На гладком горизонтальном столе лежит шар массы $m$. С шаром упруго сталкивается клин массы $M=m / 2$, движущийся углом вперед со скоростью $v=5~м/с$ (см. рисунок).
Определите время, через которое шар опять столкнется с клином. Угол клина $\alpha=30^{\circ}$. Задачу решать в предположении, что импульс передается клину только в горизонтальном направлении.
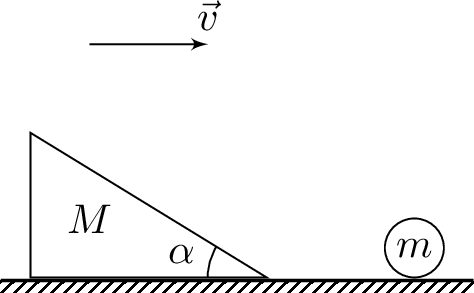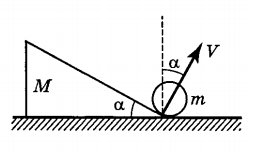
Решение: Поскольку трения нет, то во время столкновения шара с клином на шар со стороны клина действует сила, перпендикулярная поверхности клина, т. е. шар приобретает скорость под углом $\alpha$ к вертикали (см. рисунок).  Найдем скорости шара $V$ и клина $v^{\prime}$ после столкновения, для чего запишем закон сохранения энергии и закон сохранения импульса в проекции на горизонтальную ось $x$: $$ \frac{M v^{2}}{2}=\frac{m V^{2}}{2}+\frac{M v^{\prime 2}}{2}, \quad (1) \\ M v=m V \sin \alpha+M v^{\prime}. \quad (2) $$ Из $(2)$ находим $v^{\prime}=v-\frac{m}{M} V \sin \alpha$. Подставляя это выражение в $(1)$, получим $$ V=\frac{2 v \sin \alpha}{1+\frac{m}{M} \sin ^{2} \alpha}. $$ Зная скорость шара $V$, определим скорость клина $v^{\prime}$, используя ранее полученное выражение: $$ v^{\prime}=v\left(\frac{1-\frac{m}{M} \sin ^{2} \alpha}{1+\frac{m}{M} \sin ^{2} \alpha}\right). $$ Найдем составляющие $u_{x}$ и $u_{y}$ скорости шара относительно клина: $$ u_{y}=V_{y}=V \cos \alpha=\frac{2 v \sin \alpha \cos \alpha}{1+\frac{m}{M} \sin ^{2} \alpha}, \\ u_{x}=V_{x}-v^{\prime}=v \frac{\left(2+\frac{m}{M}\right) \sin ^{2} \alpha-1}{1+\frac{m}{M} \sin ^{2} \alpha}. $$ При $M=\frac{m}{2}$ и $\sin \alpha=\frac{1}{2}$ скорость $u_{x}=0$, т. е. шар относительно клина движется вертикально вверх. Искомое время $t_{0}=\frac{2 u_{y}}{g}$. Так как $u_{y}=\frac{v}{\sqrt{3}}$, тo $t_{0}=\frac{2}{\sqrt{3}} \cdot \frac{v}{g} \approx 0.6~c$.
Ответ: $$ t_{0}=\frac{2}{\sqrt{3}} \cdot \frac{v}{g} \approx 0.6~c. $$
Темы:
T, Механика, Кинематика, ЗСЭ, Соударения, ЗСИ, Всероссийские